Aerial crown-view tile of a tropical tree (Barro Colorado Island, Panama), acquired 20250512:
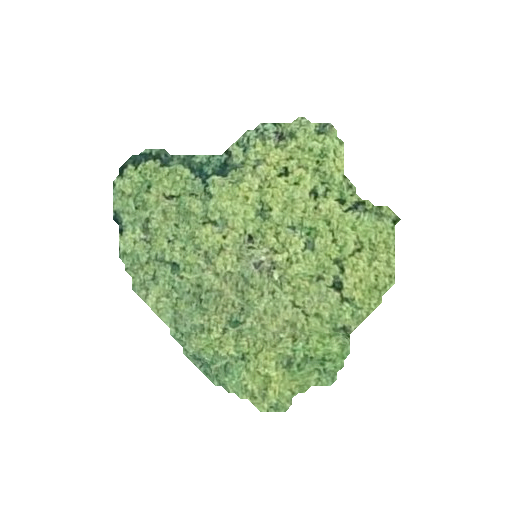
Species: Apeiba membranacea
GBIF accepted scientific name: Apeiba membranacea
Crown area: 82.221 m²